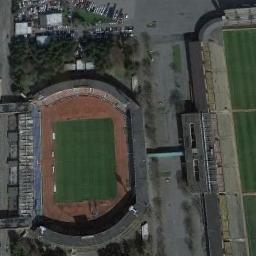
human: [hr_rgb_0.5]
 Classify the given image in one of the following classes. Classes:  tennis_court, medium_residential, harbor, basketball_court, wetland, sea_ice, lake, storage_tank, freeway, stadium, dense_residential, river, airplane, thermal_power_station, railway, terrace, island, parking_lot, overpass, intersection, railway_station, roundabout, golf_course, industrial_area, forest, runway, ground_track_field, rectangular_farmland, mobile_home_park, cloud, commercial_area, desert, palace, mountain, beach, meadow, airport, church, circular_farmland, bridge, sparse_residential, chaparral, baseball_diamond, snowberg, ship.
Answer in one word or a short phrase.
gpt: ground_track_field